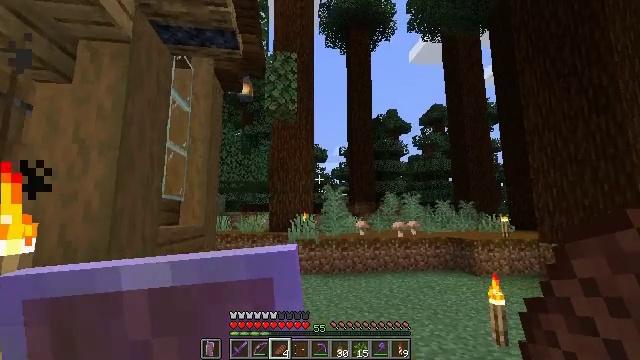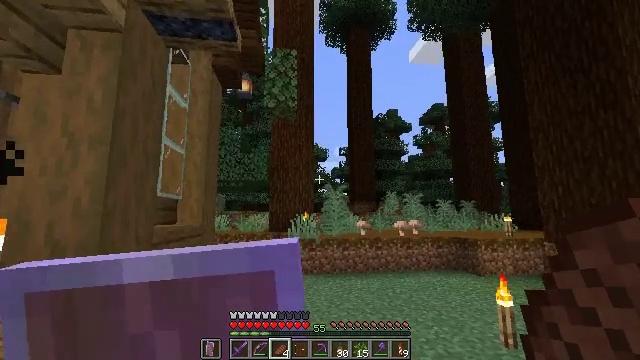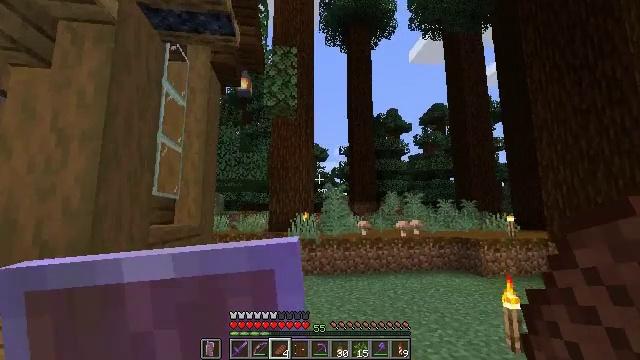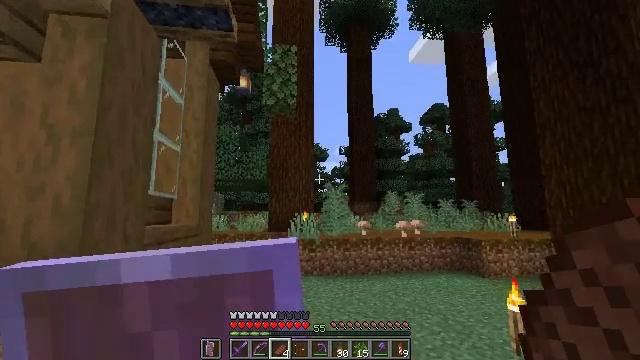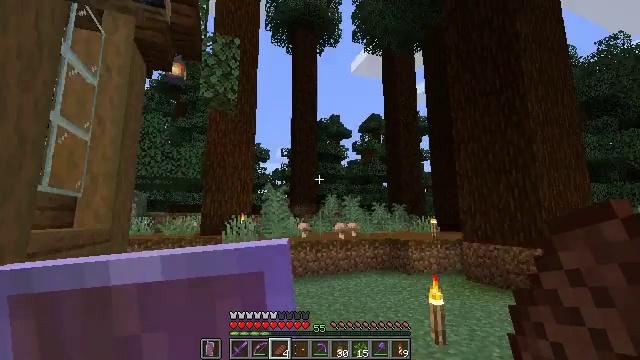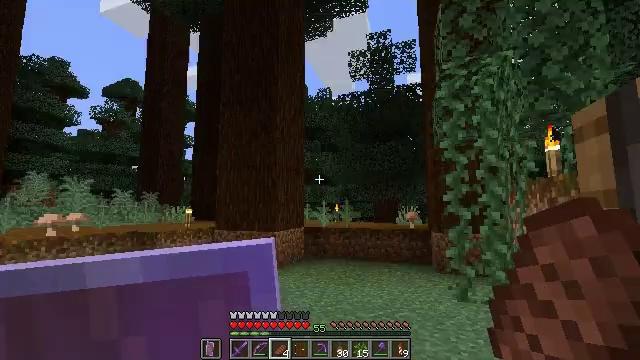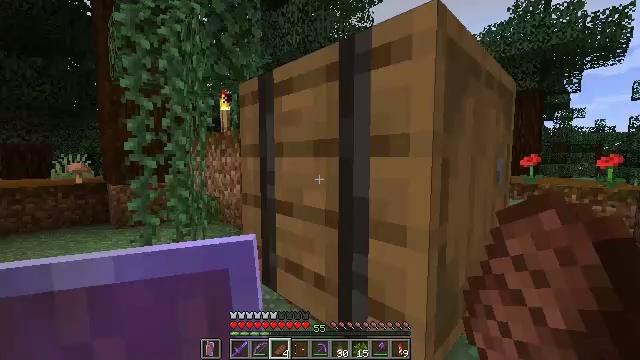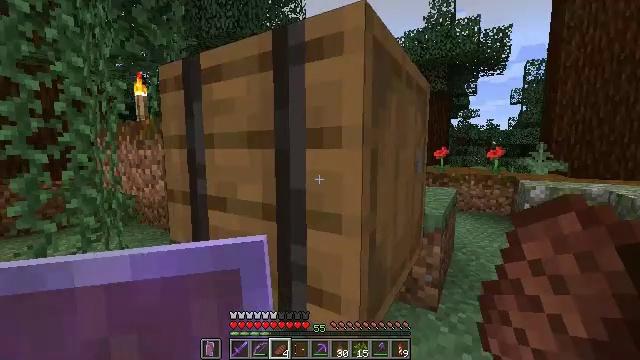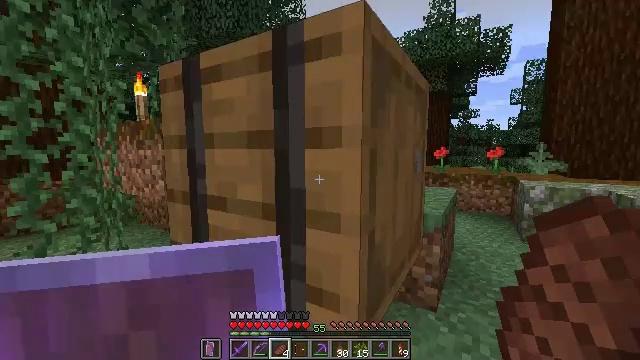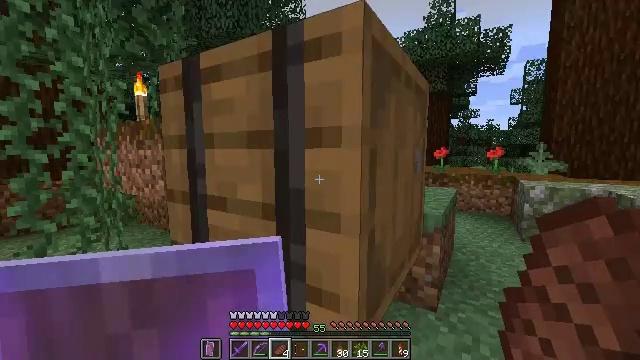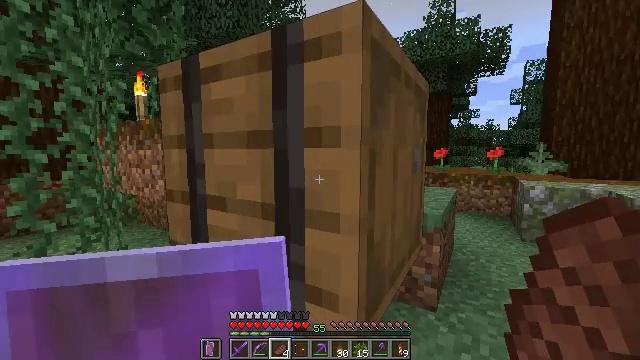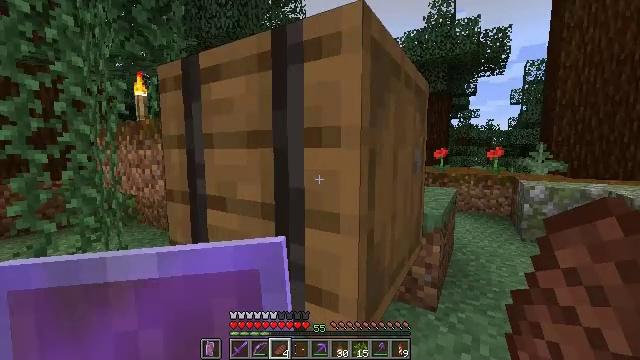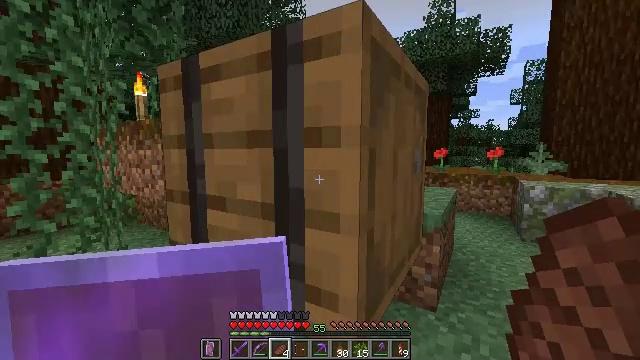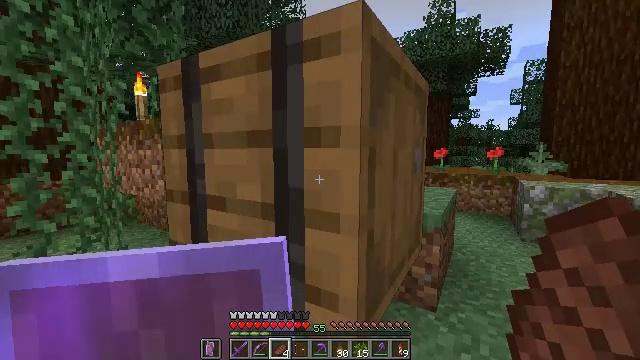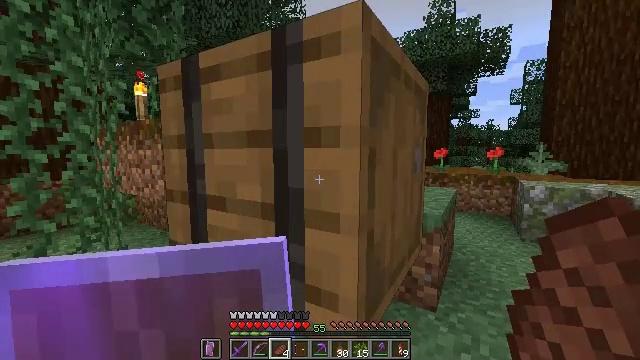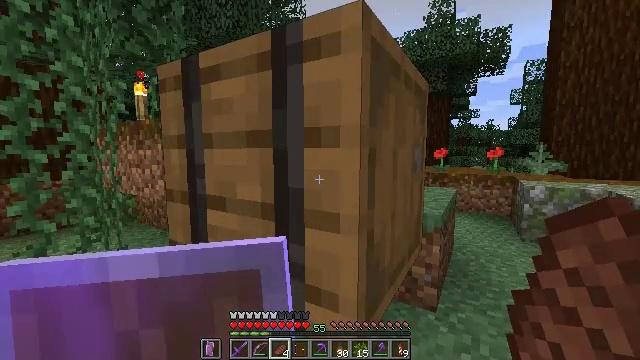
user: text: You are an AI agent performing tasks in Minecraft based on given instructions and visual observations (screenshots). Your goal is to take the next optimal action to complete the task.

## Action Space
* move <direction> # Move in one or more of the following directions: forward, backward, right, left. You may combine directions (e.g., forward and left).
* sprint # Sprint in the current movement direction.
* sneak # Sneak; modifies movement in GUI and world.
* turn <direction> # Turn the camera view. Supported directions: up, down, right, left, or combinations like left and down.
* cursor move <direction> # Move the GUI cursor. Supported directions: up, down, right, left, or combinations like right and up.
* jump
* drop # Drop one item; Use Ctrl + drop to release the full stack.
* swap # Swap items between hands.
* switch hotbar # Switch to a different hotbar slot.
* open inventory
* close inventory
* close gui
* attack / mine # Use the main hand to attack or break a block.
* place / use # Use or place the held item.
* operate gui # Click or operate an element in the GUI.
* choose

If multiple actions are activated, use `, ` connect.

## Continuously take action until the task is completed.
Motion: motion action
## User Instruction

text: Harvest vines off the surface.
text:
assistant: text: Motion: move forward
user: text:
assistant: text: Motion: no_op
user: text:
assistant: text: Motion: no_op
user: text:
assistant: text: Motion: turn right
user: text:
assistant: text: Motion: turn right and down
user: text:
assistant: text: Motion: turn right and down
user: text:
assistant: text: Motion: turn right and down
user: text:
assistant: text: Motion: no_op
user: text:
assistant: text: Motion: no_op
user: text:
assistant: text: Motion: no_op
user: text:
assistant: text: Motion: no_op
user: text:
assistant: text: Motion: no_op
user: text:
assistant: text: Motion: no_op
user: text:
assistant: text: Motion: no_op
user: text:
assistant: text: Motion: no_op
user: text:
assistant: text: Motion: use / place
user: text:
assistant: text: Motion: use / place
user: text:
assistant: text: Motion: use / place
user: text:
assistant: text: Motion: turn left
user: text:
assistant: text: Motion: no_op
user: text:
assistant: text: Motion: no_op
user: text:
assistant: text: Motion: no_op
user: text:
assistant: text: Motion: no_op
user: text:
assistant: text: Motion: no_op
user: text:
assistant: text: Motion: no_op
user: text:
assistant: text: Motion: no_op
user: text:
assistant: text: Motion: turn right
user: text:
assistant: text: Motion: turn right
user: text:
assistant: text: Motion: turn right
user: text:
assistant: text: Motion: no_op